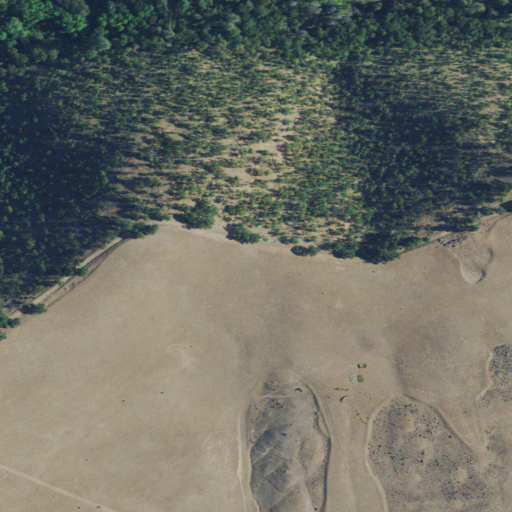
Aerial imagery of ridge(s) in Oregon named The Hogback containing grassland, evergreen forest, open development, shrub, and cultivated crops